Interaction volume radius: 5 \u00c5
Interaction volume height: 25 \u00c5
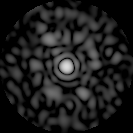
Disorder parameter: 0.8024